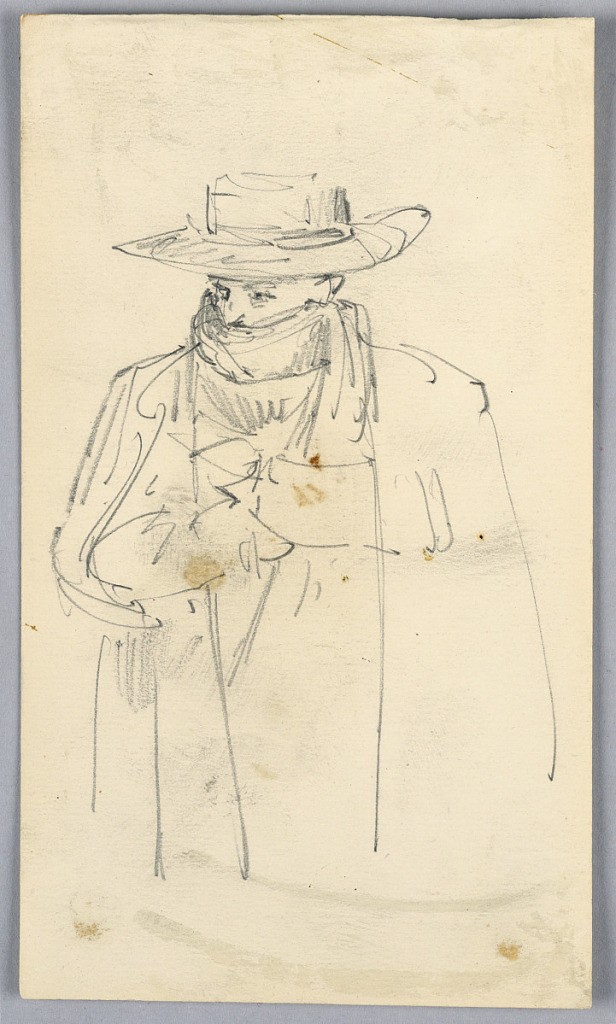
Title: Sketch of Man in Coat and Scarf
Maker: Arnold William Brunner, American, 1857–1925
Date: ca. 1891
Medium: Graphite on paper
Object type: Drawing
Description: Man in overcoat or cape, arms crossed over his chest, wearing a muffler and a wide brimmed hat. Scarf wrapped around face, cover mouth.